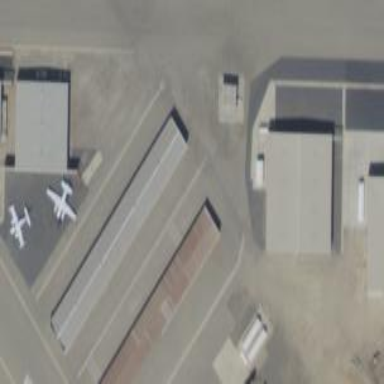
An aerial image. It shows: Hangar located at airport.